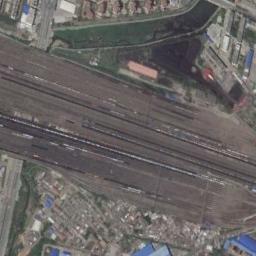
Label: railway